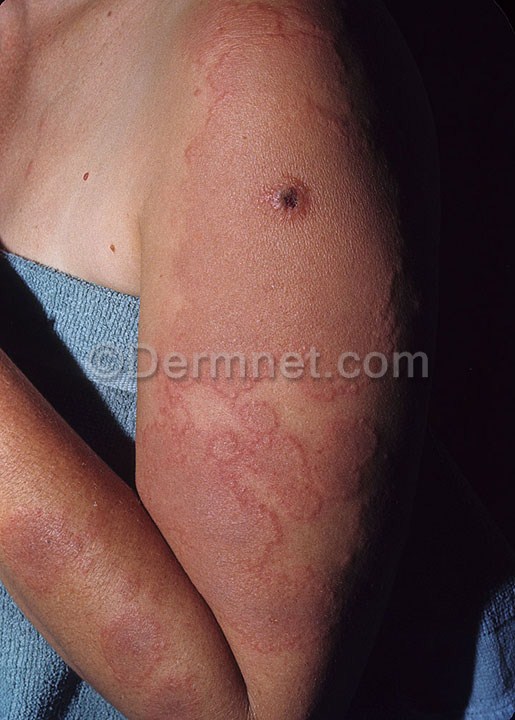
Disease: Vasculitis Photos